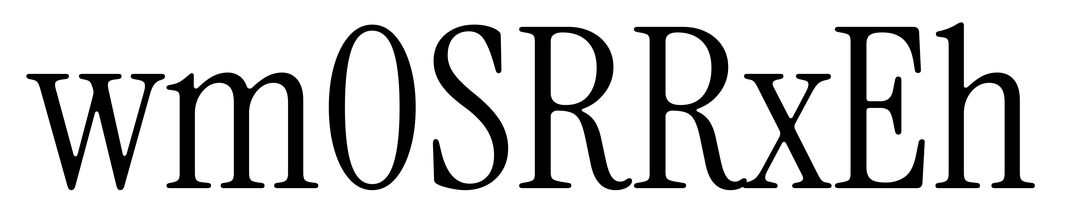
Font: InstrumentSerif-Regular